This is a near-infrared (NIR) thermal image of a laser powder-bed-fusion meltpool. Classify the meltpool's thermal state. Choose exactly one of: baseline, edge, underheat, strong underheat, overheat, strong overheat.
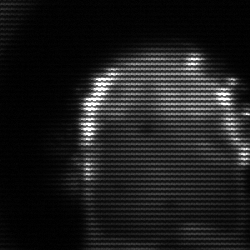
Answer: baseline